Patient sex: M
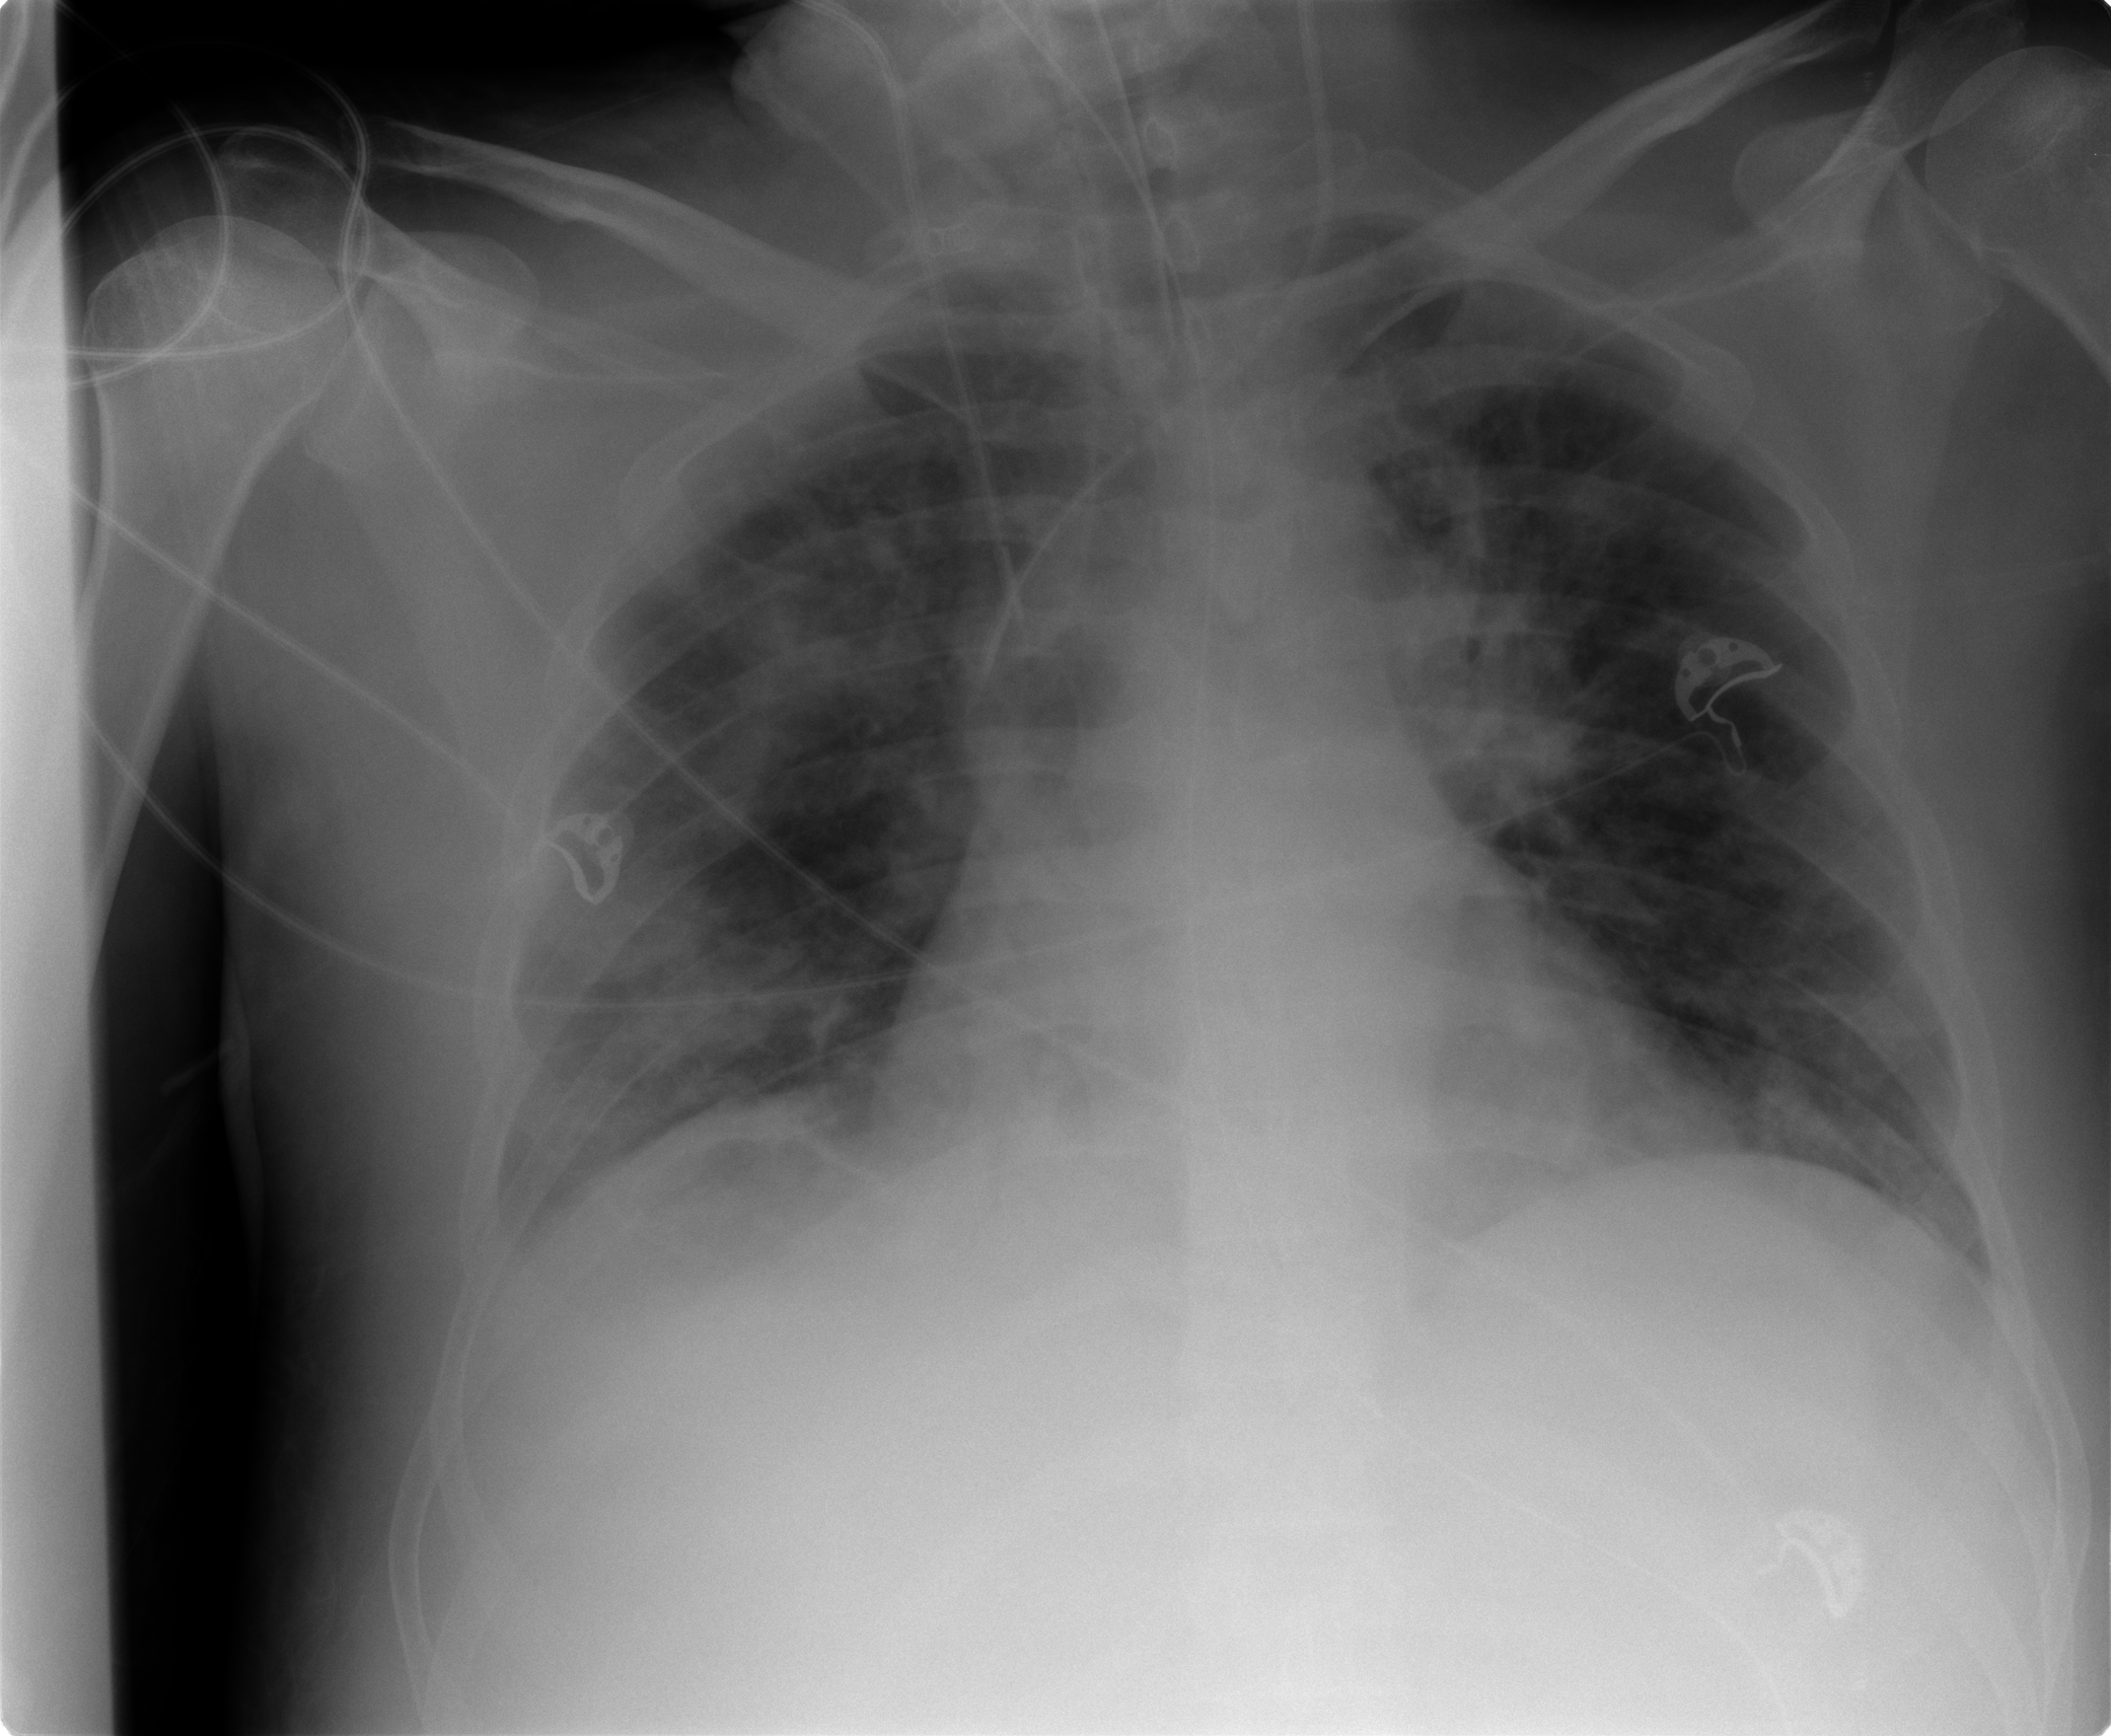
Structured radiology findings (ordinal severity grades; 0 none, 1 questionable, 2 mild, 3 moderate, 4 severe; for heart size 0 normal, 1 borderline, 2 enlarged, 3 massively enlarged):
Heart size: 2
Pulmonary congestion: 2
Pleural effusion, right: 0
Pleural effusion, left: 0
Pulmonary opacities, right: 2
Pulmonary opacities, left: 2
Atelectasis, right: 2
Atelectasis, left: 2